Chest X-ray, PA view. Patient: 64 years old, sex M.
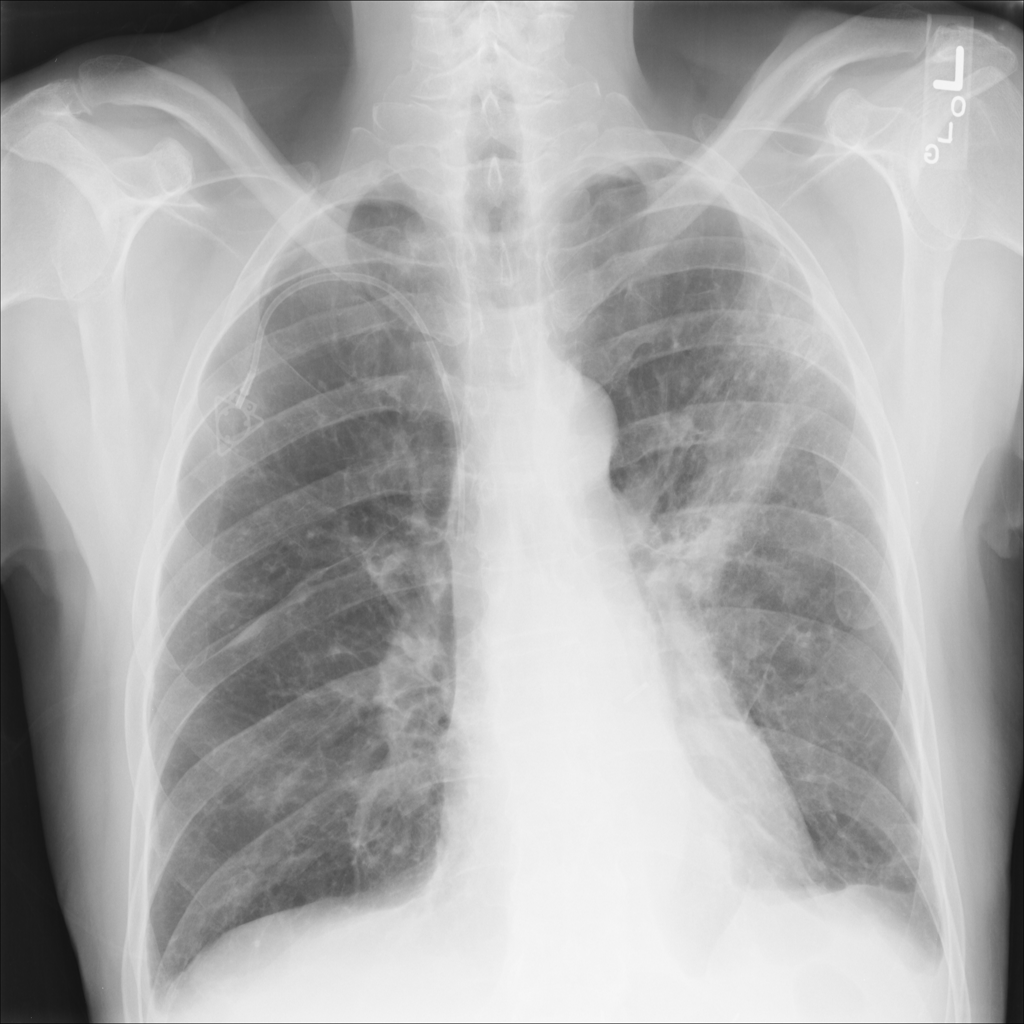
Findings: Edema, Infiltration